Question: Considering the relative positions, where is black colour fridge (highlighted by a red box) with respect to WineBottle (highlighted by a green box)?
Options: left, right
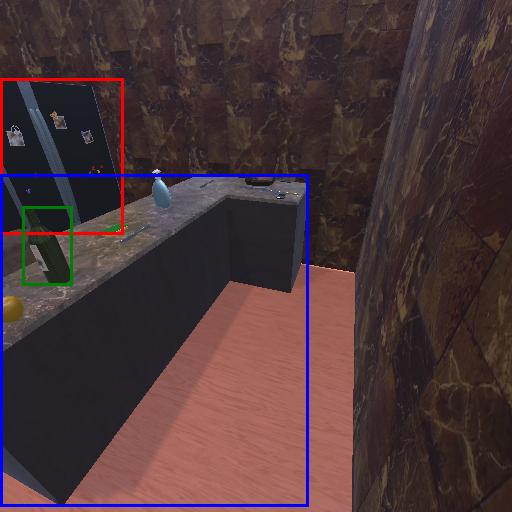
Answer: left